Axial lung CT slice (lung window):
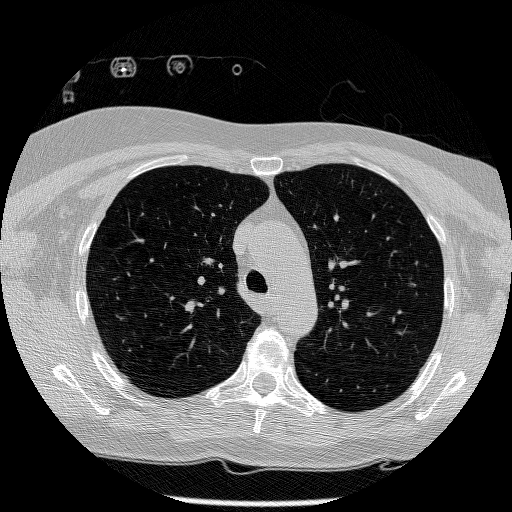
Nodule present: no